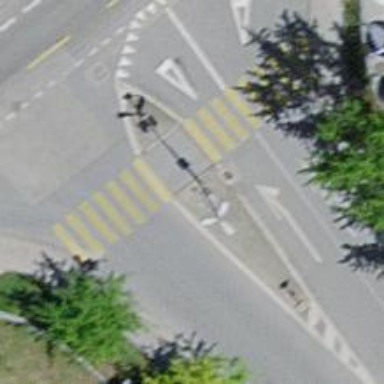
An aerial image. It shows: Marked asphalt footway with marked crossing. The crossing includes island.